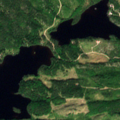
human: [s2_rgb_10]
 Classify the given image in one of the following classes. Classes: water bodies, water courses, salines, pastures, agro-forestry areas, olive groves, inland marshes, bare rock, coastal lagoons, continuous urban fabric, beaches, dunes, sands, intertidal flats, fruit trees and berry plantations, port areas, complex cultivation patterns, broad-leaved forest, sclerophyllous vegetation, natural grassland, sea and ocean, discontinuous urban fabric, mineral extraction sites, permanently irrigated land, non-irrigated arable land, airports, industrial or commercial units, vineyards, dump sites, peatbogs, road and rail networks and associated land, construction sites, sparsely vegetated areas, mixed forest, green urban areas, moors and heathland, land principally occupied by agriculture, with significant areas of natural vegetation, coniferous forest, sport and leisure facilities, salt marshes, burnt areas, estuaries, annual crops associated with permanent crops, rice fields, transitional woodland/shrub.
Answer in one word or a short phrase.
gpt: coniferous forest, mixed forest, transitional woodland/shrub, water bodies